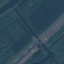
Land use / land cover: Highway